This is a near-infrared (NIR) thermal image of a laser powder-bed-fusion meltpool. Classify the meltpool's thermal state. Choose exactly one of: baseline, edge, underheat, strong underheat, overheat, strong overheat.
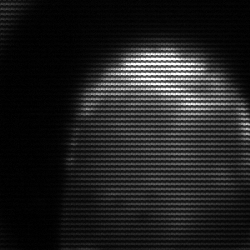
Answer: edge